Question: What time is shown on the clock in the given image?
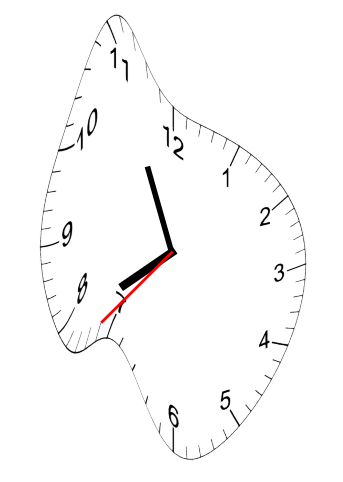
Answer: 07:55:37